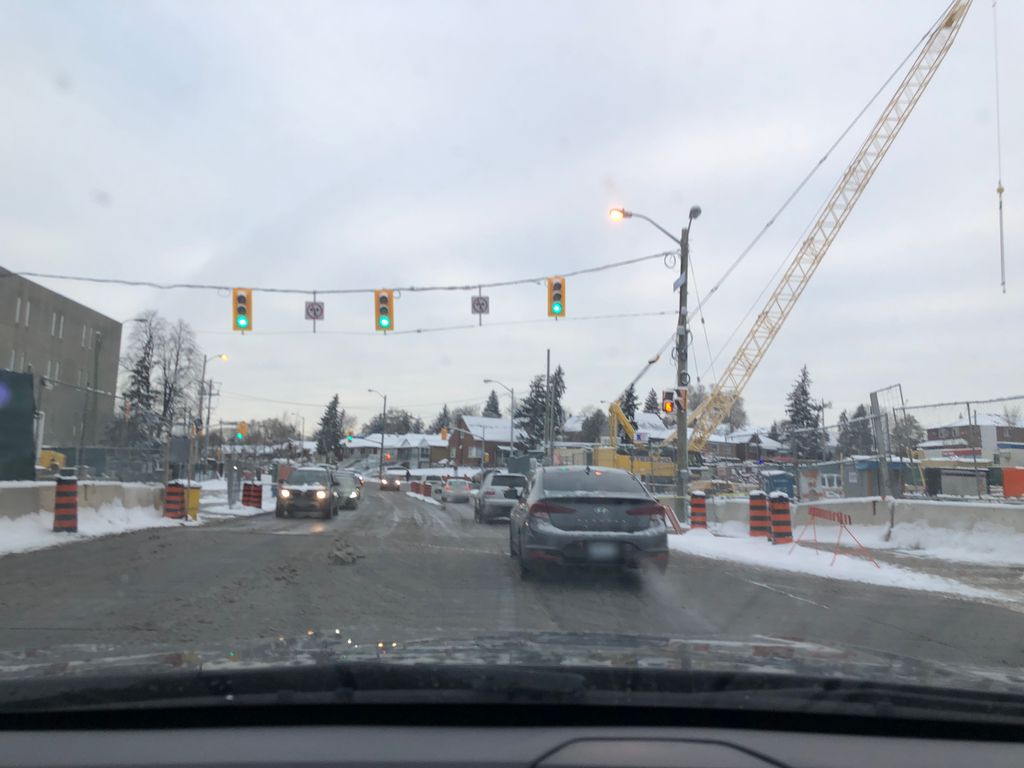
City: toronto